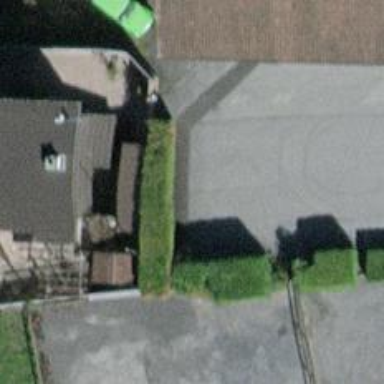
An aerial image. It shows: Pub.